Chest X-ray. View position: PA
Patient age: 65
Patient sex: F
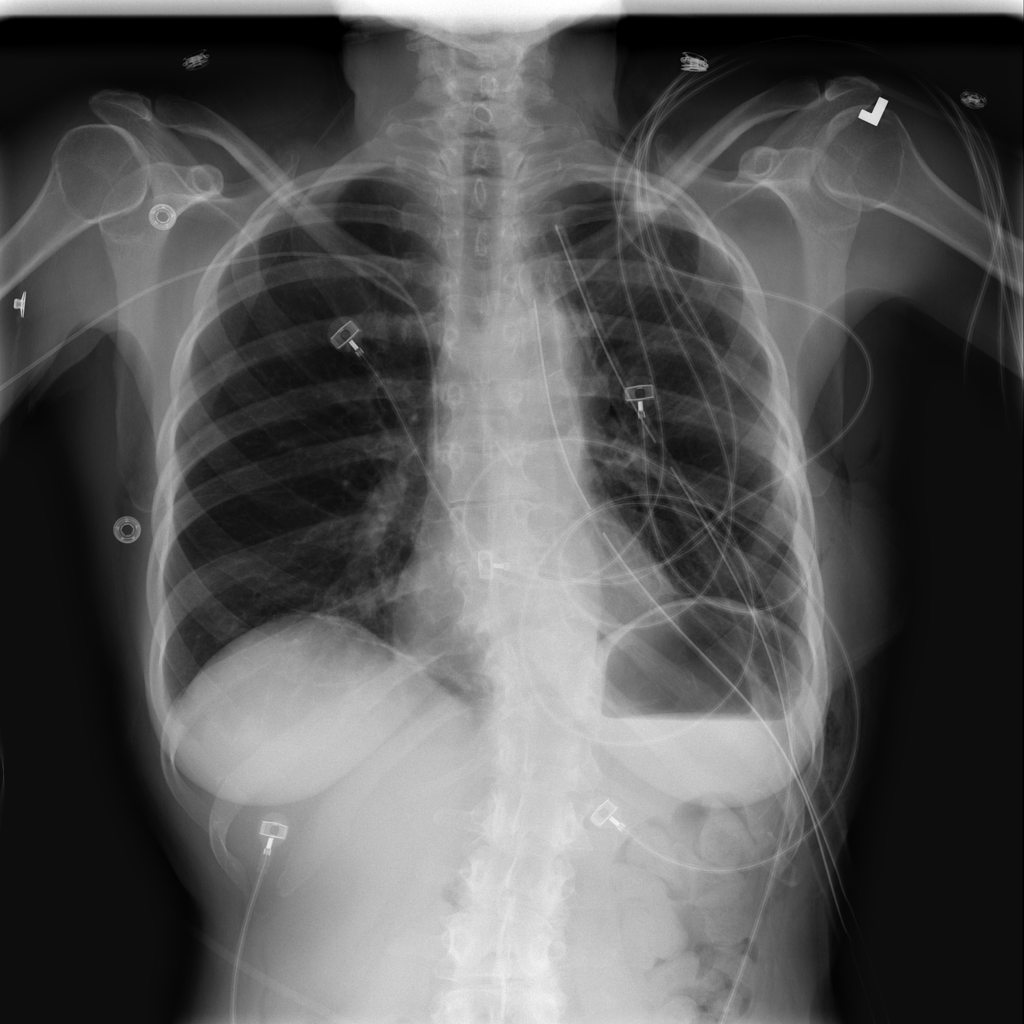
Finding: Pneumothorax